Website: home-depot
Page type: address-validator
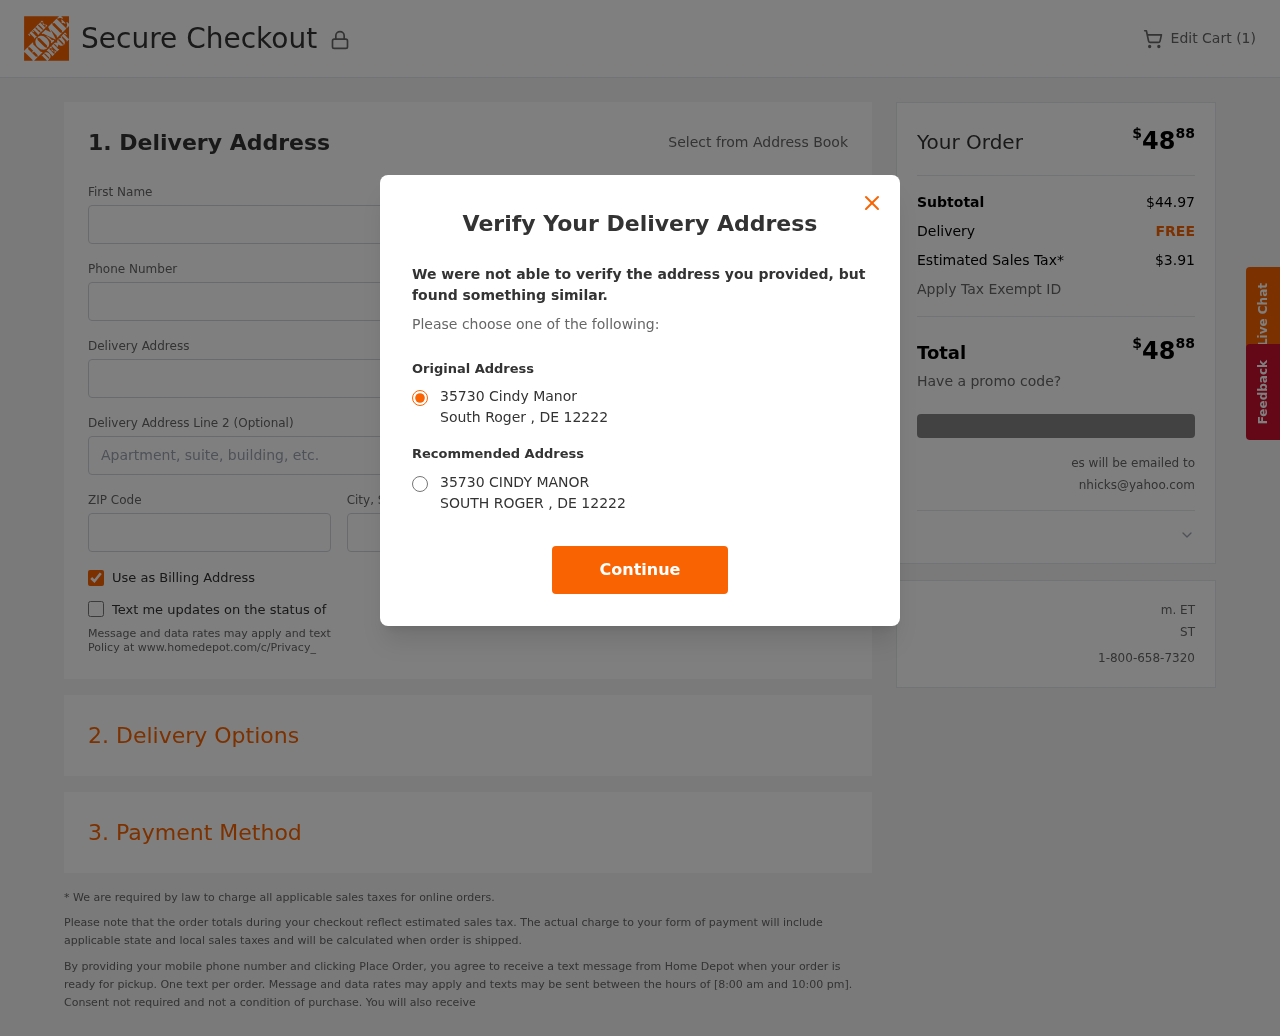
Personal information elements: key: PII_CITY
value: South Roger
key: PII_EMAIL
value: nhicks@yahoo.com
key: PII_POSTCODE
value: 12222
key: PII_STATE_ABBR
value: DE
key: PII_STREET
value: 35730 Cindy Manor
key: PII_FIRSTNAME
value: Natalie
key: PII_LASTNAME
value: Hicks
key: PII_PHONE
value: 2983800602
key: PII_CITY_STATE
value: South Roger, DE
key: PII_STREET_ALT
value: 35730 CINDY MANOR
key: PII_CITY_ALT
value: SOUTH ROGER
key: PII_POSTCODE_FULL
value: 12222
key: PII_POSTCODE_NUMERIC
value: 12222
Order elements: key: ORDER_NUM_ITEMS
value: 1
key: ORDER_TOTAL
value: $4888
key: ORDER_SUBTOTAL
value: $44.97
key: ORDER_SHIPPING_COST
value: FREE
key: ORDER_TAX
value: $3.91